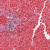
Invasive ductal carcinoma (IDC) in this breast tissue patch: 0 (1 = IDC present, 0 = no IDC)